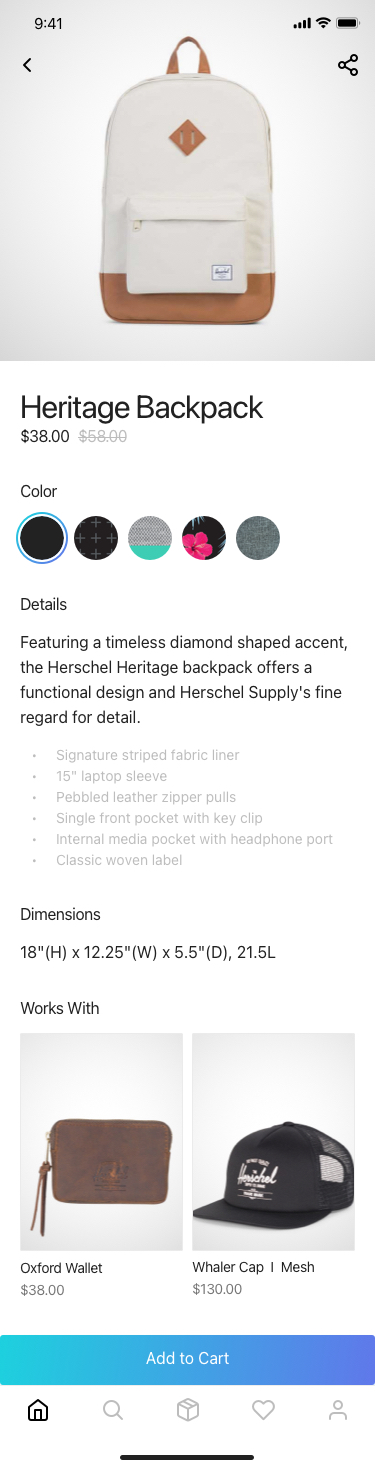
Text in this UI design:
Whaler Cap  I  Mesh
$130.00
Oxford Wallet
$38.00
Works With
18"(H) x 12.25"(W) x 5.5"(D), 21.5L
Dimensions
	• 	Signature striped fabric liner
	• 	15" laptop sleeve
	• 	Pebbled leather zipper pulls
	• 	Single front pocket with key clip
	• 	Internal media pocket with headphone port
	• 	Classic woven label
Featuring a timeless diamond shaped accent, the Herschel Heritage backpack offers a functional design and Herschel Supply's fine regard for detail.
Details
Color
$58.00
$38.00
Heritage Backpack